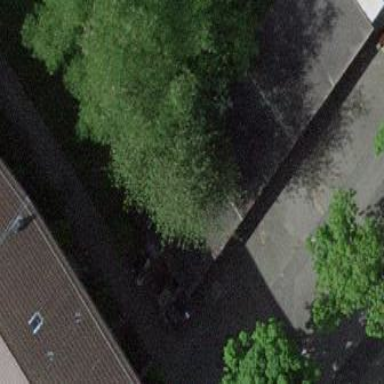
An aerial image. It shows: Group of garages.